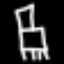
Label: chair